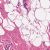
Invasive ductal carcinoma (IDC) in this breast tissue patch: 0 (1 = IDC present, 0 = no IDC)